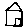
Label: house